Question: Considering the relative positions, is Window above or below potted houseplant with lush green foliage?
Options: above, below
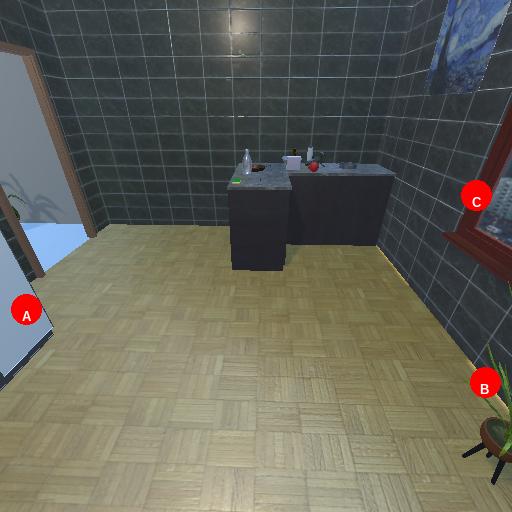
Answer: above